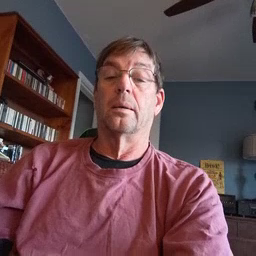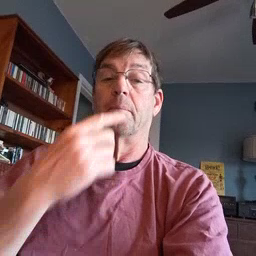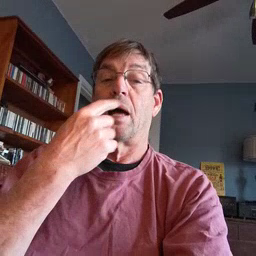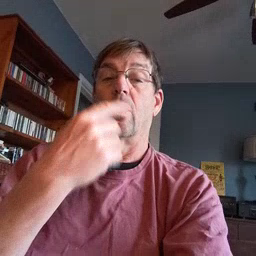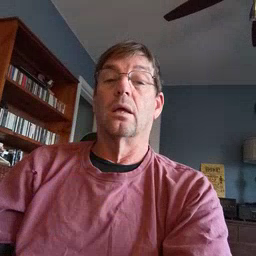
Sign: mouth